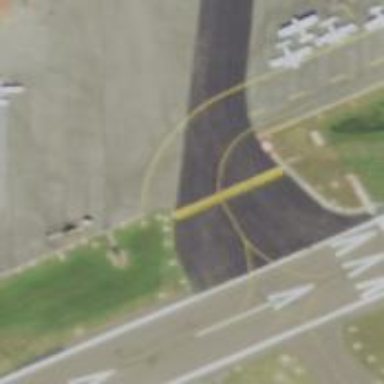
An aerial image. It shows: View of taxiway at the airport.